Question: That's the question, but here's the long version: I'm working on a project that needs to mimic the connection workflow of the Belkin Wemo. The Wemo is a physical switch that can be controlled from an iOS app.

This is how the setup works:
1. The Wemo acts as a wifi router, it broadcasts an SSID, and you choose it from the list of available networks in your iPhone settings.
2. You then choose your home wi-fi network from within the wemo app, given a list of available networks. and enter your network password. Presumably so the Wemo device can connect to your wi-fi router.
3. The Wemo app then announces it is connecting, and then that it is setting up remote access.
Which brings me to: How does the Wemo app check for available networks -- aka, Is there an iOS API for scanning available networks, displaying them and working with them?
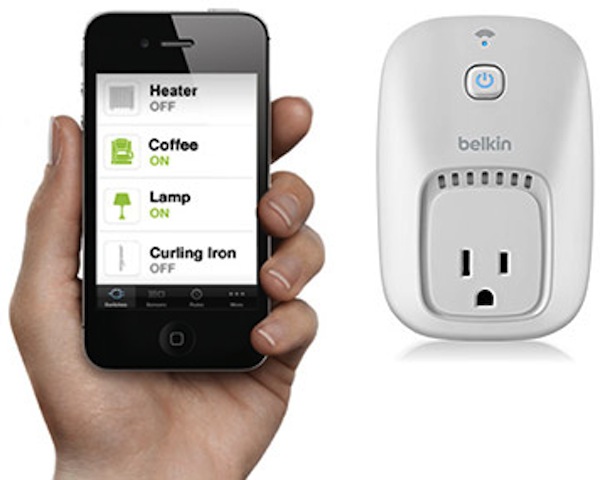
Answer: There is no public API in iOS currently that can do this (used to be available pre iOS 5). You can check out a third party library like Stumbler which should help you achieve the viewing of networks: <URL>